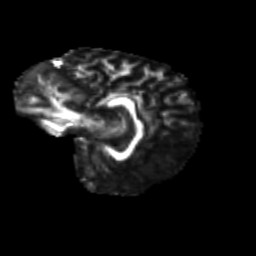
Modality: FA
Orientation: sagittal
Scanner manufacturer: siemens
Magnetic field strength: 3 T
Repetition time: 9.2 s
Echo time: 0.084 s